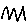
Label: zigzag